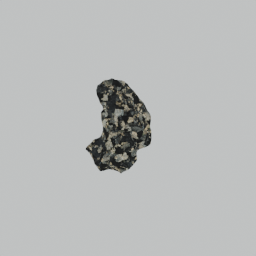
Label: nature